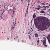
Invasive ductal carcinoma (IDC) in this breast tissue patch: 1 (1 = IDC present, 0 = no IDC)